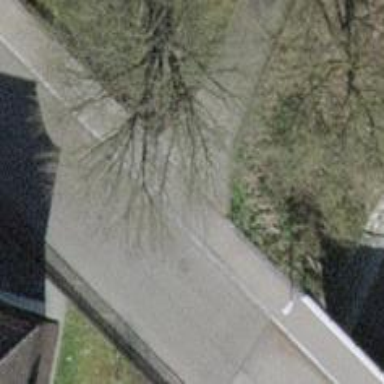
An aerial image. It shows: Service road with surface made of paving stones.